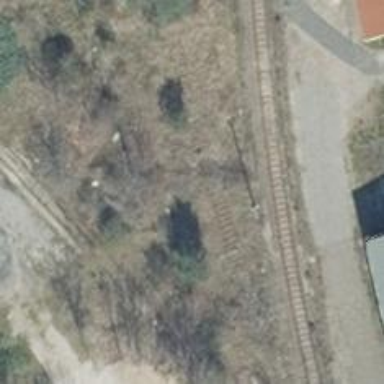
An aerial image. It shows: Abandoned railway yard is depicted.